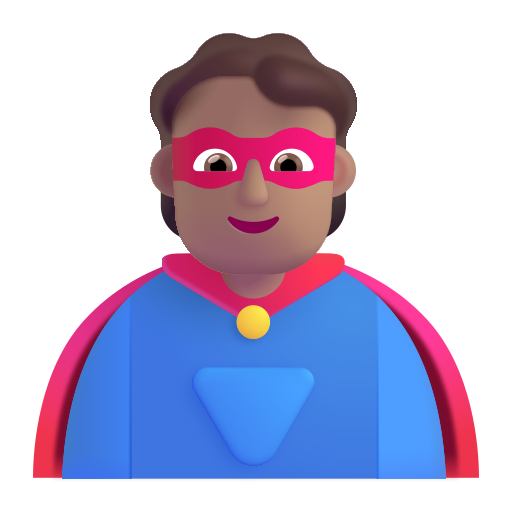
person superhero color